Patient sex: M
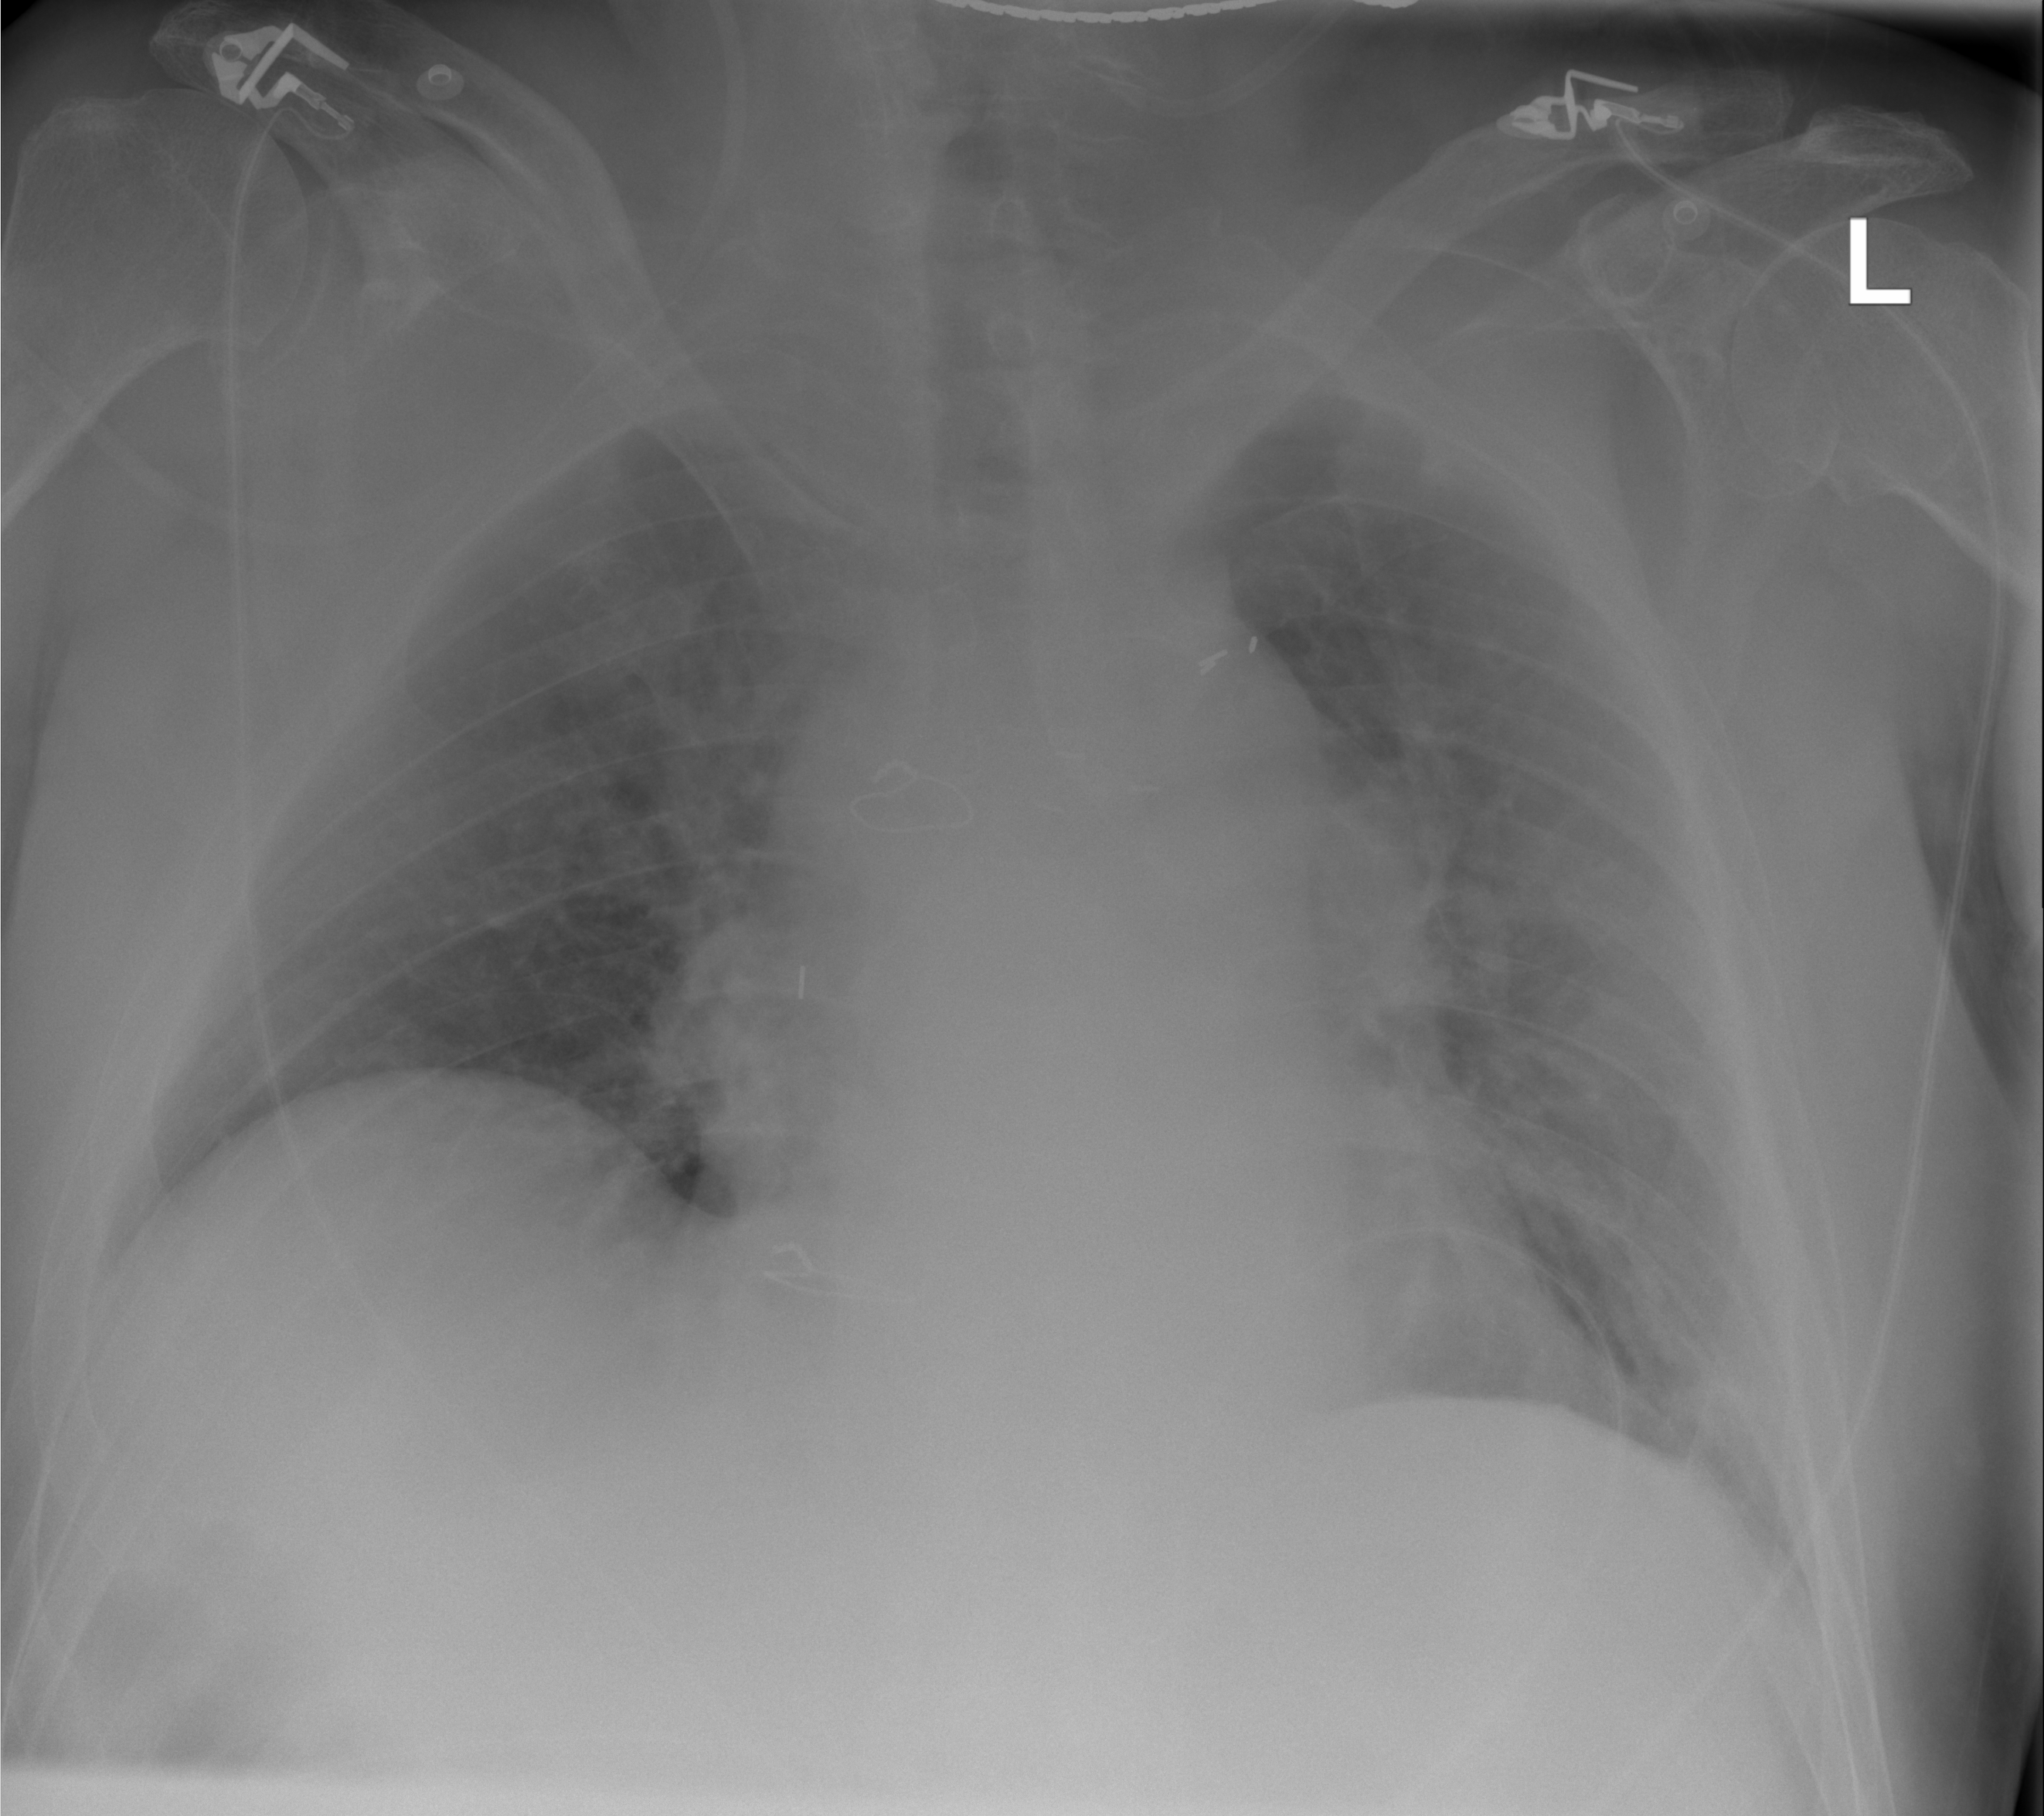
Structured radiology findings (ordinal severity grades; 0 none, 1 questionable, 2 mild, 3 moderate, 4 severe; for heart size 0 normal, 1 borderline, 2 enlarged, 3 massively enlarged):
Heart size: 0
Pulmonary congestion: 2
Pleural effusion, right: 1
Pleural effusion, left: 2
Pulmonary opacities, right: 0
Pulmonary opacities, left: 0
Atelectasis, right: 1
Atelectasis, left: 2